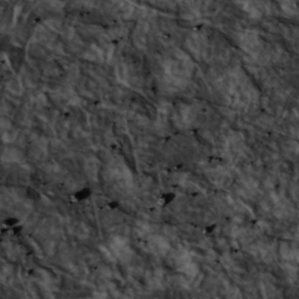
Label: non_frost